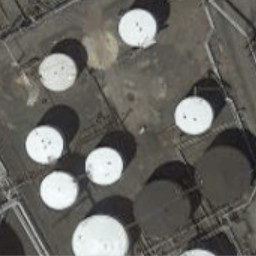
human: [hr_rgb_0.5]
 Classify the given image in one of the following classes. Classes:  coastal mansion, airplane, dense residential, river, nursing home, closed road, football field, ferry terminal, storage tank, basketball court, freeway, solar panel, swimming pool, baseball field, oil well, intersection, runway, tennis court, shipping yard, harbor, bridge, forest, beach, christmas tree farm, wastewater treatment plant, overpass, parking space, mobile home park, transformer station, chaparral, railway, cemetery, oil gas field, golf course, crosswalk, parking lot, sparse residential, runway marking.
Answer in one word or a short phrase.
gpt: storage tank